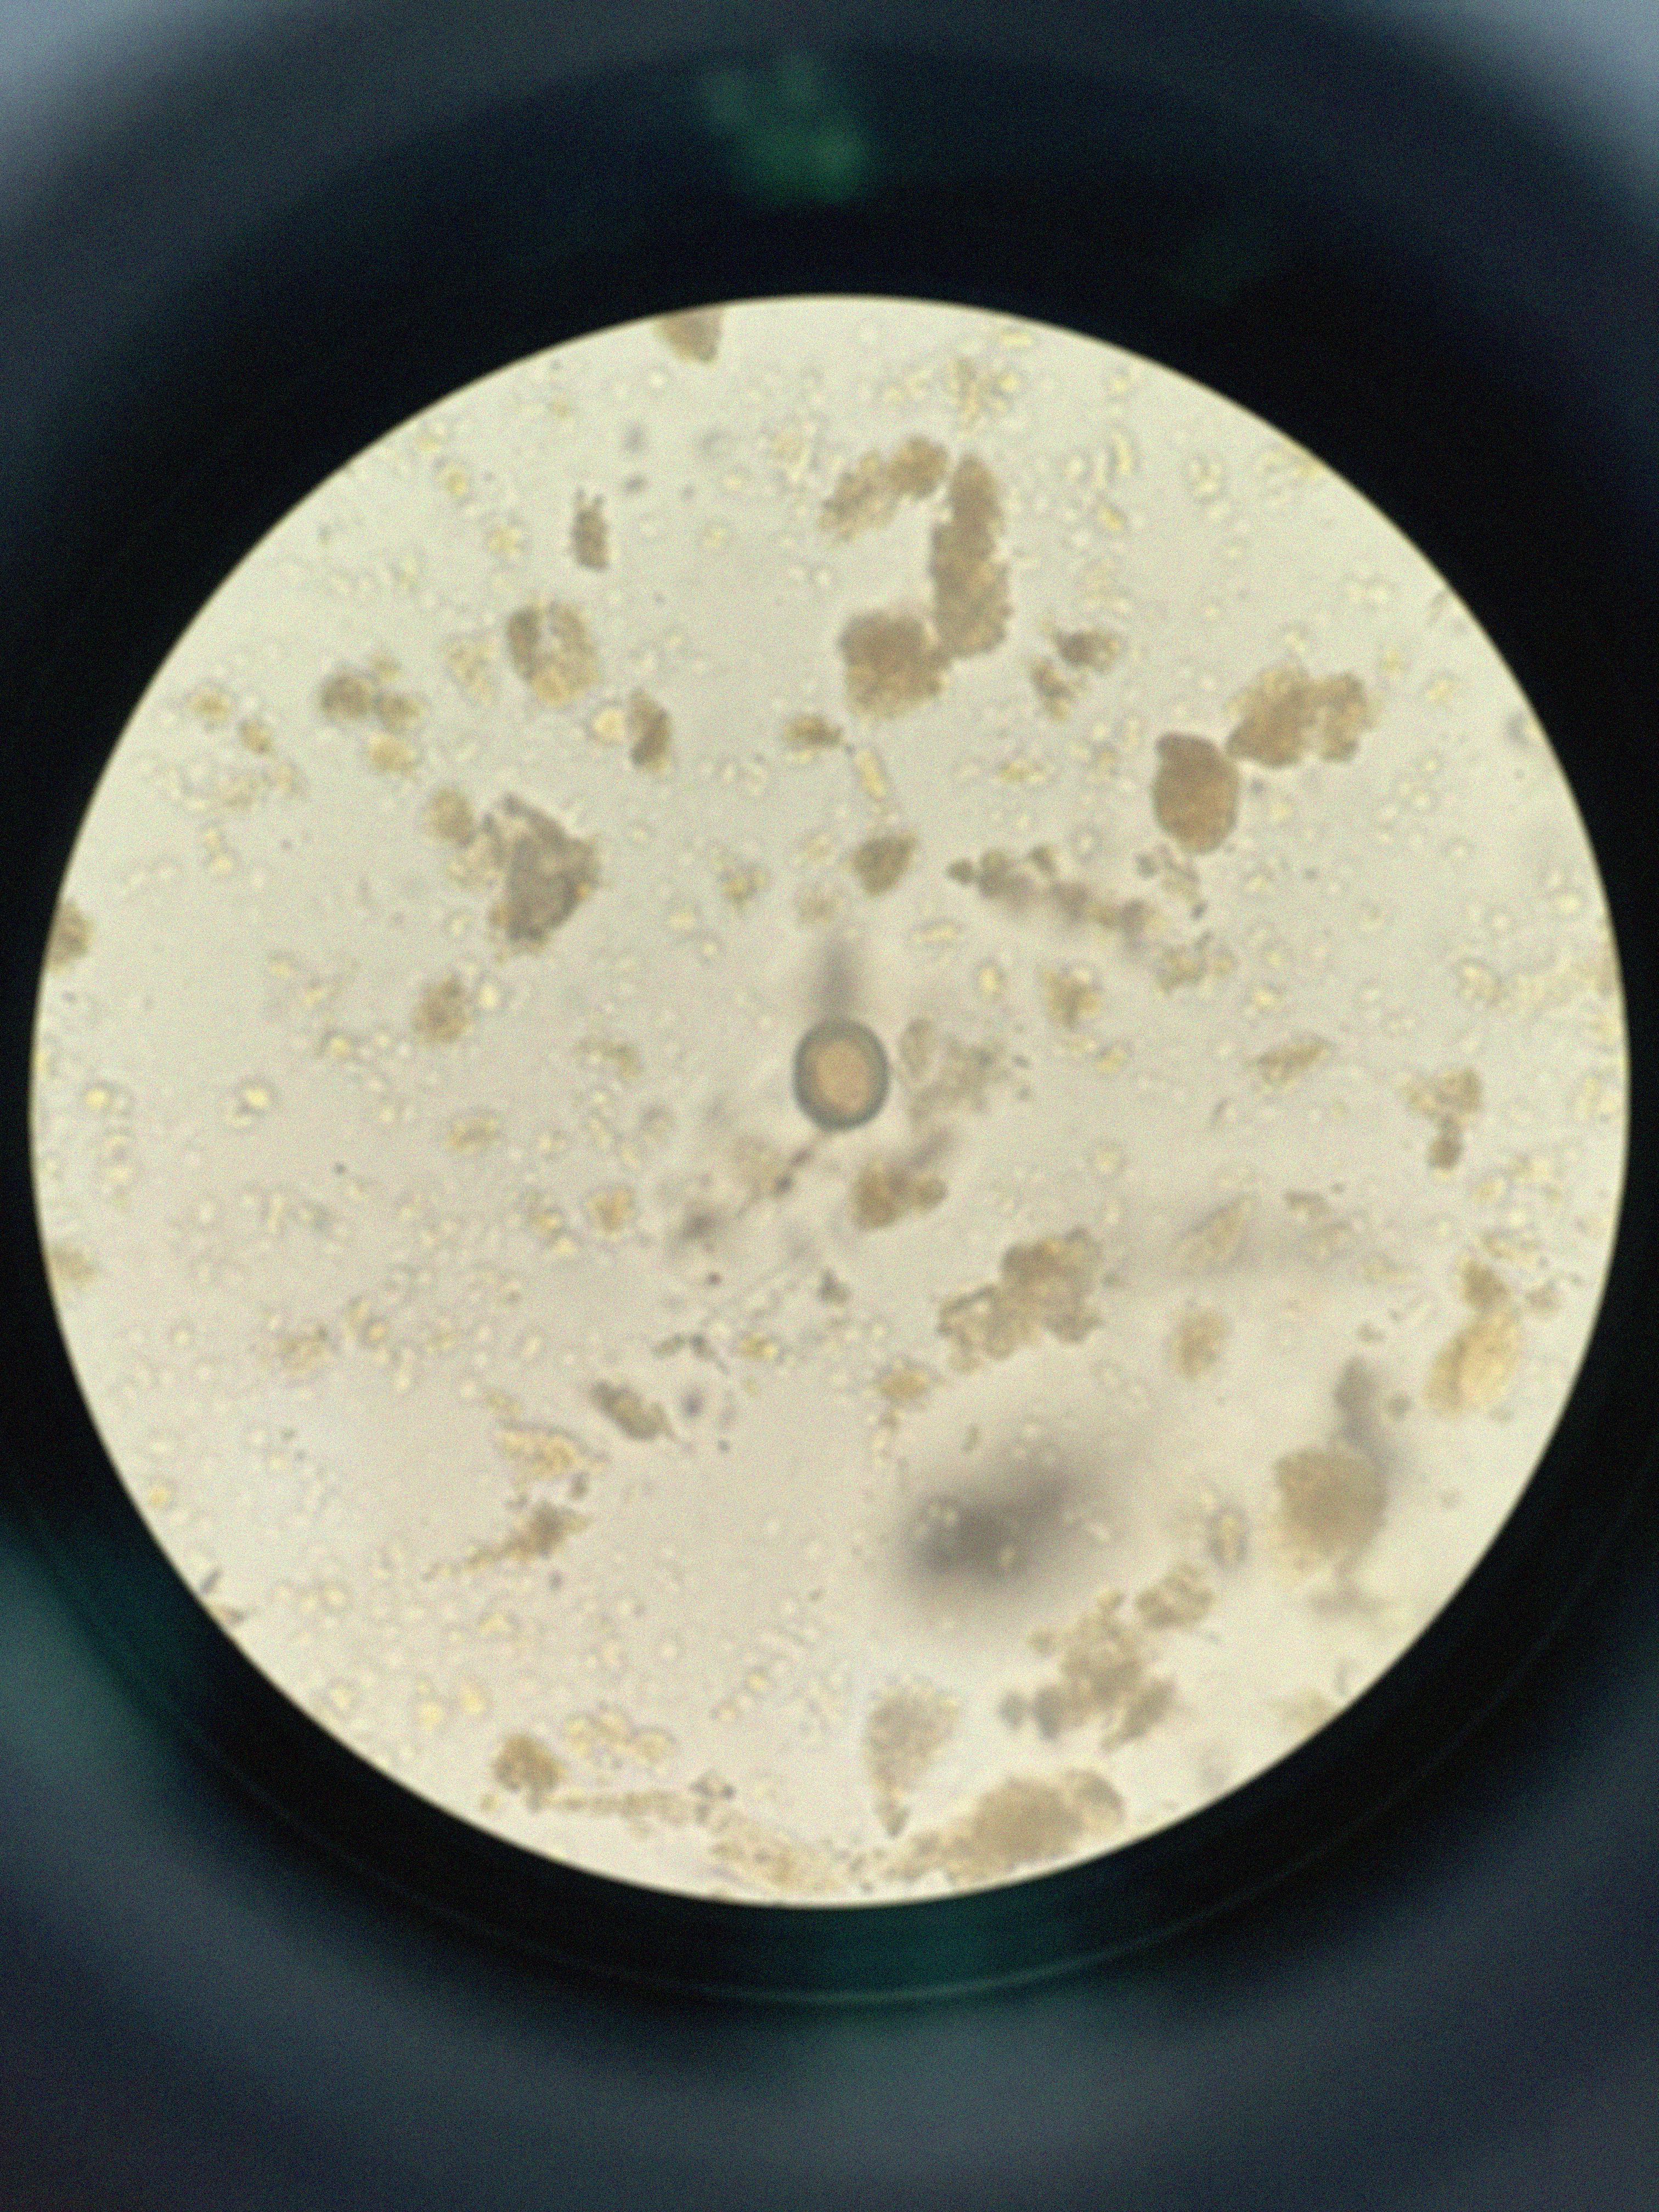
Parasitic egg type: Taenia spp. egg